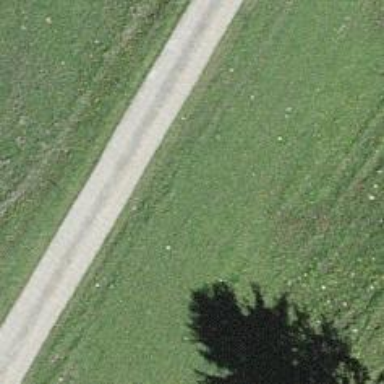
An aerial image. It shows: Well-maintained track road of grade 1.